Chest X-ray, PA view. Patient: 60 years old, sex M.
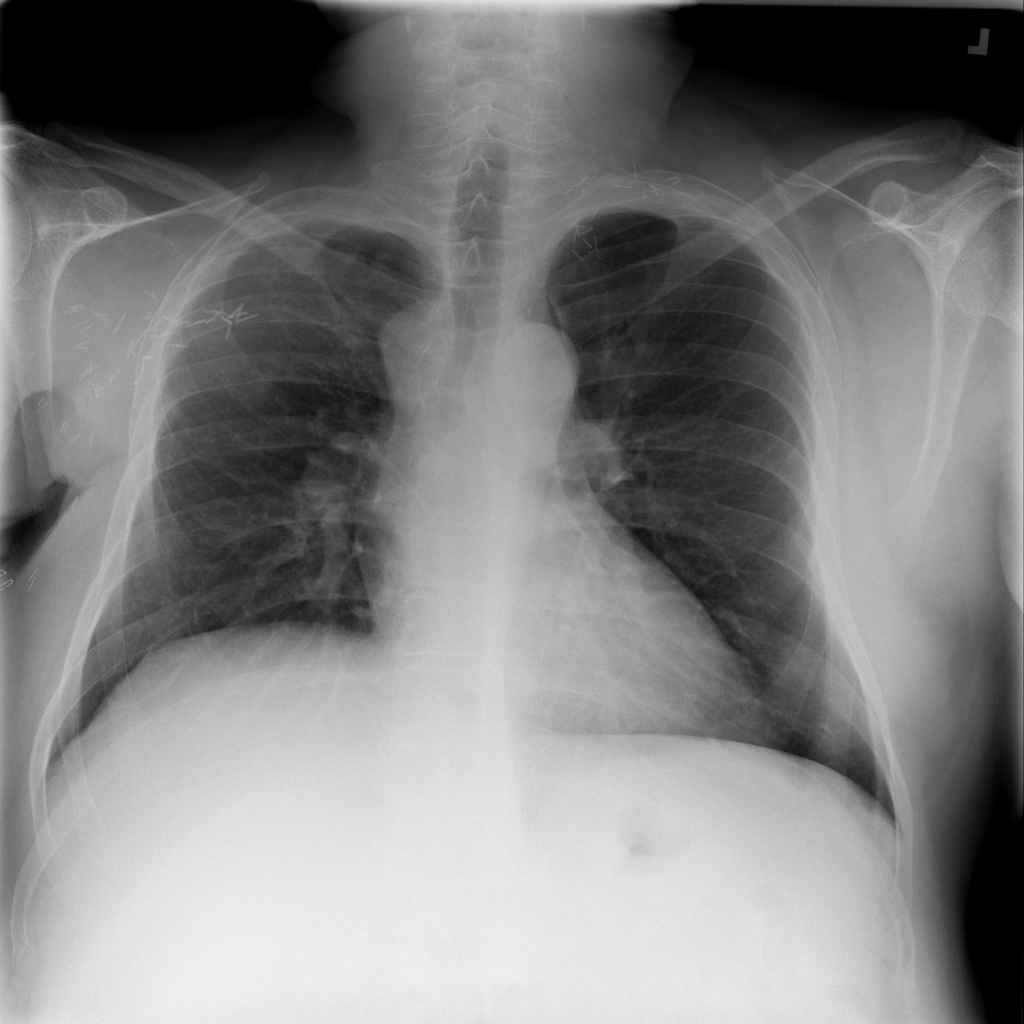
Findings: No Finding